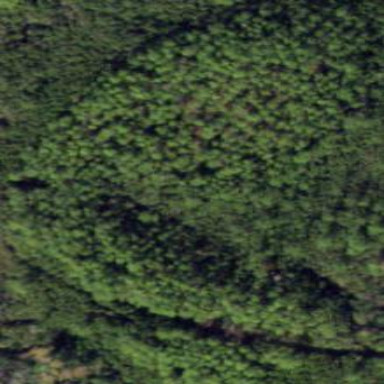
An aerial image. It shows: Forest dominated by needle-leaved trees.